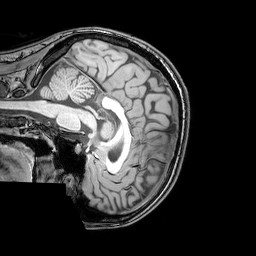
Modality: T1w
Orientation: sagittal
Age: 21
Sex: female
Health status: healthy
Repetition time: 0.081 s
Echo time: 0.037 s